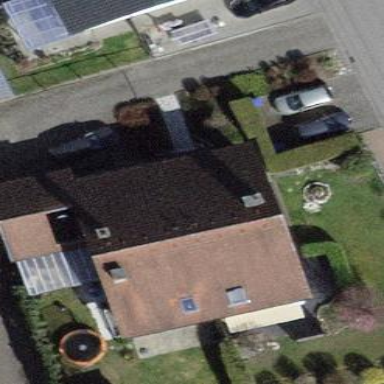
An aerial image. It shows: Simple and straightforward house.